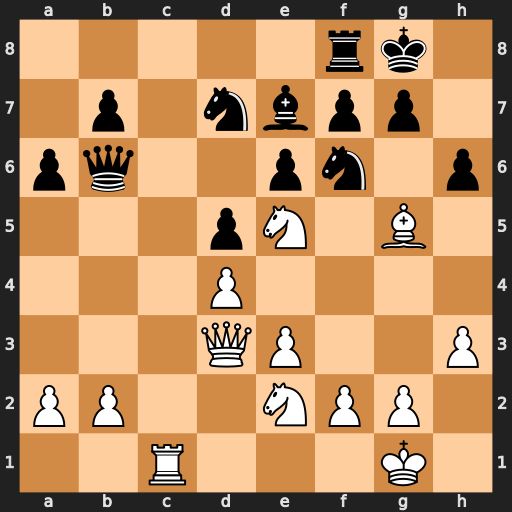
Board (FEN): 5rk1/1p1nbpp1/pq2pn1p/3pN1B1/3P4/3QP2P/PP2NPP1/2R3K1
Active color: w
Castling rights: -
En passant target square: -
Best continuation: Nxd7 Nxd7 Bxe7